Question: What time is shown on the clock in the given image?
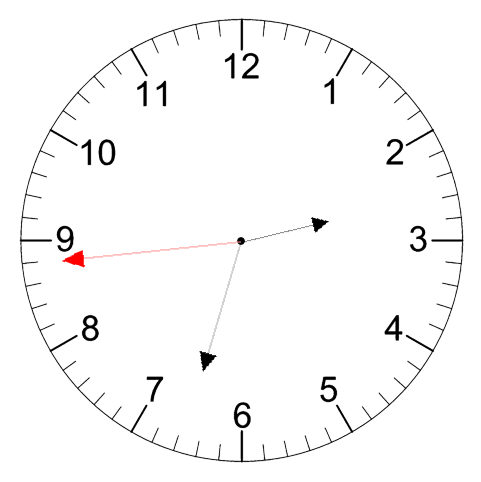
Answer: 02:32:44